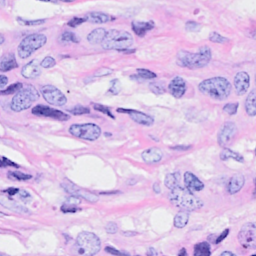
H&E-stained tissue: Breast